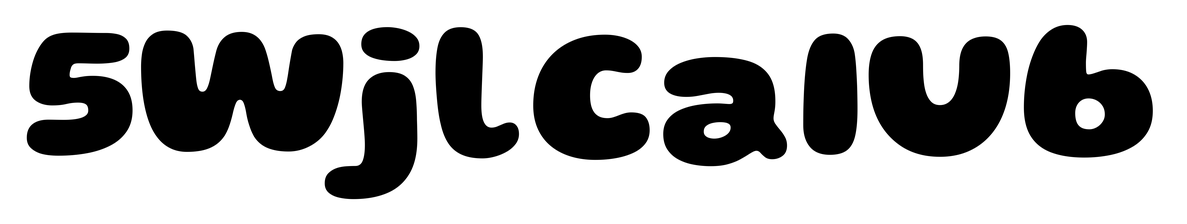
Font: Gluten_ExtraBold